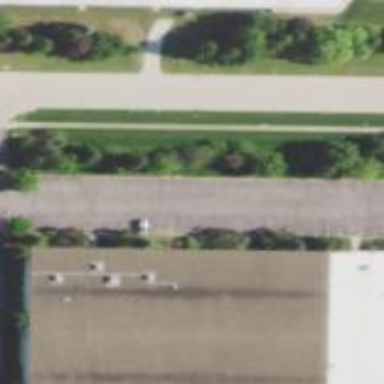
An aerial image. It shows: Warehouse.